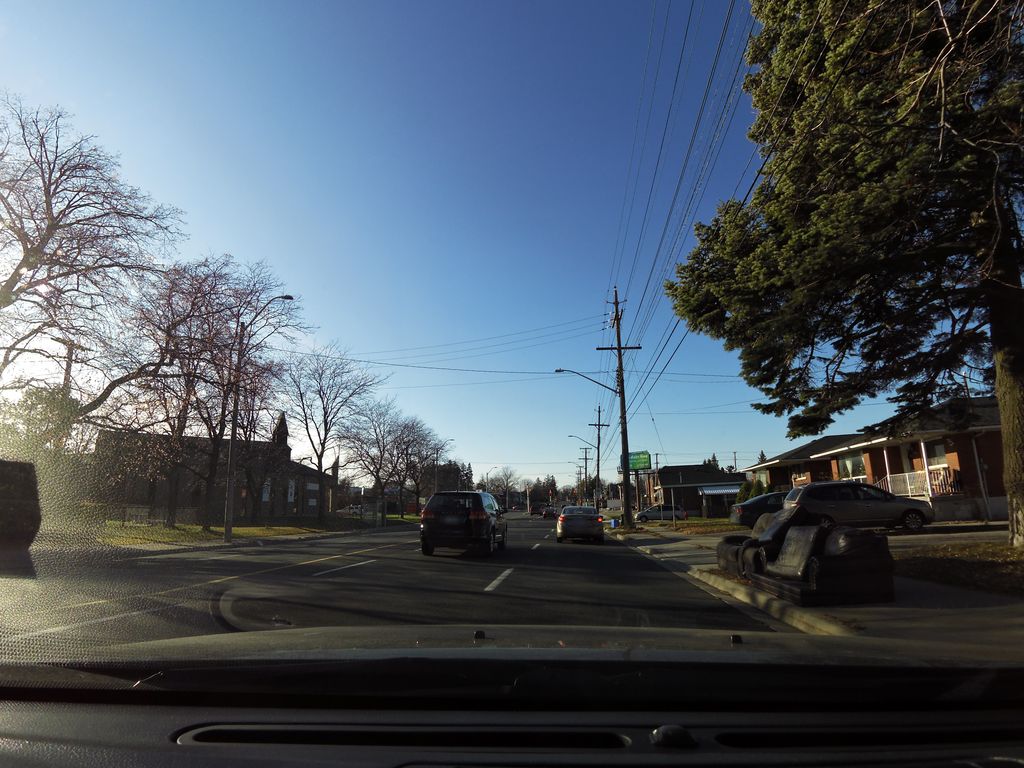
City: hamilton